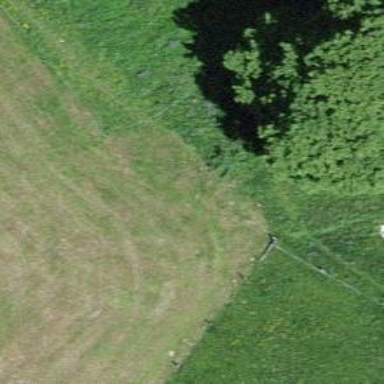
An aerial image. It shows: Path.